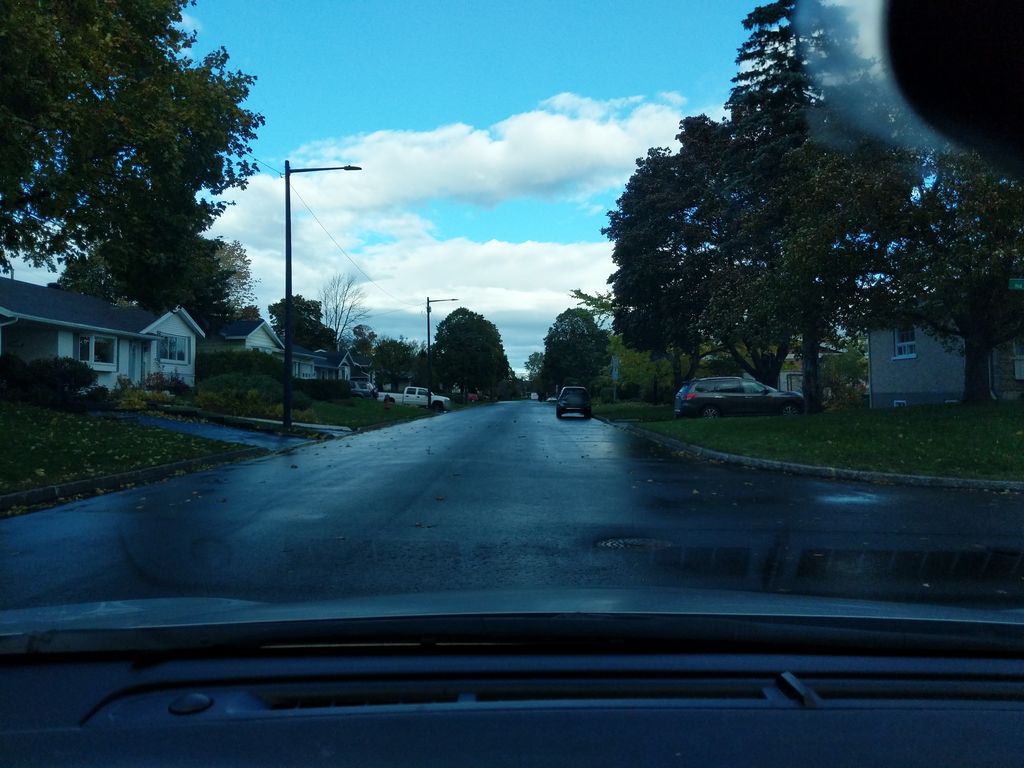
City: quebec_city